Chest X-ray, PA view. Patient: 30 years old, sex F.
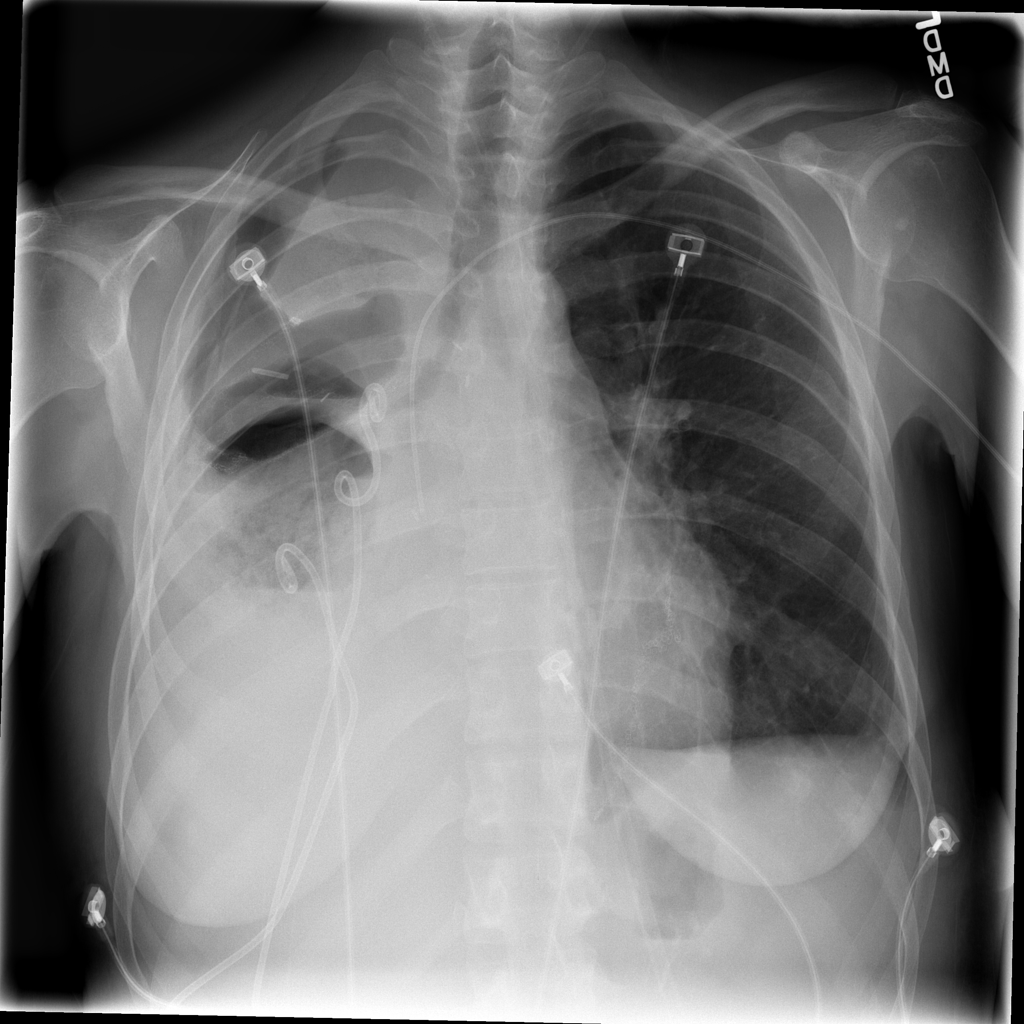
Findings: No Finding